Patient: sex F, age 61
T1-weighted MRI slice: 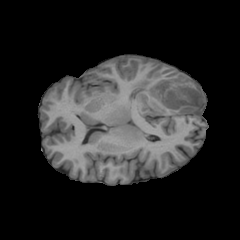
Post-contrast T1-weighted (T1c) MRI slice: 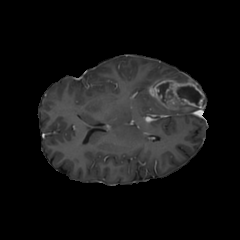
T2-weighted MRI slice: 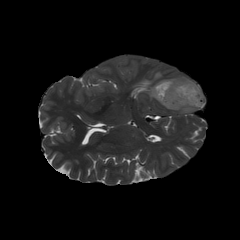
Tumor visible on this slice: yes
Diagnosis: Glioblastoma, IDH-wildtype
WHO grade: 4